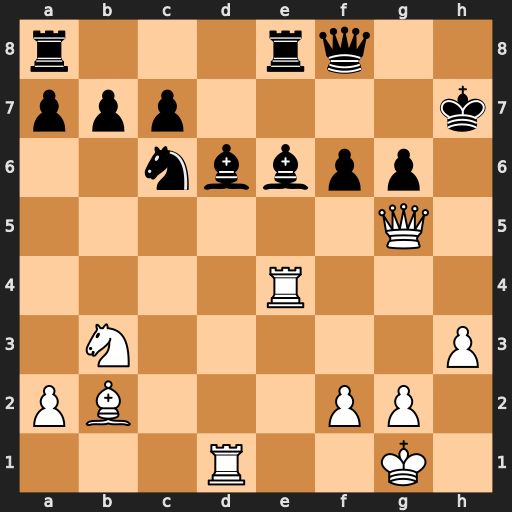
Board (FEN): r3rq2/ppp4k/2nbbpp1/6Q1/4R3/1N5P/PB3PP1/3R2K1
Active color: w
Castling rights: -
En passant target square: -
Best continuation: Bxf6 Bf5 Rh4+